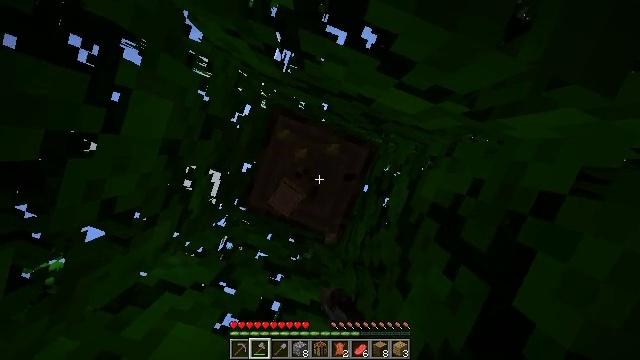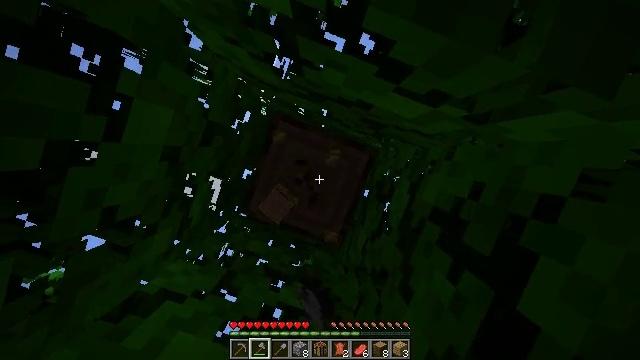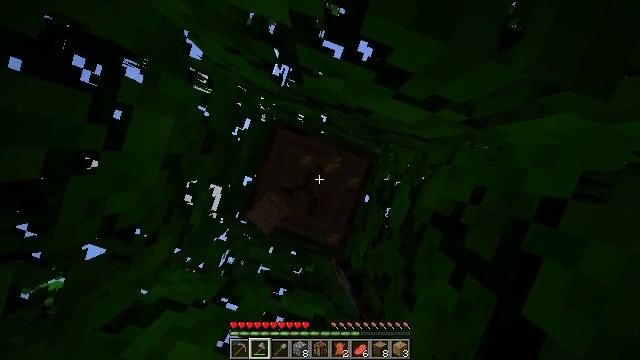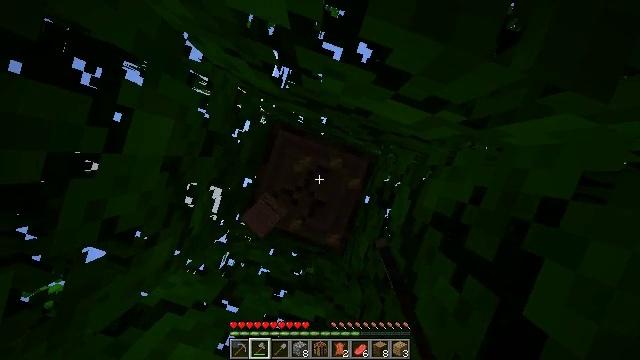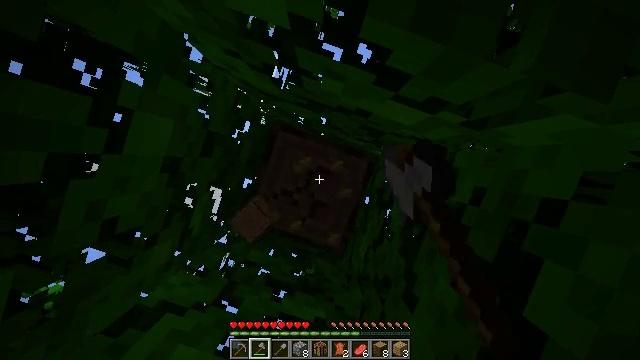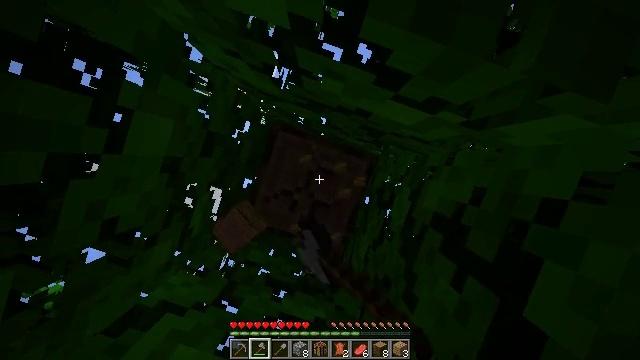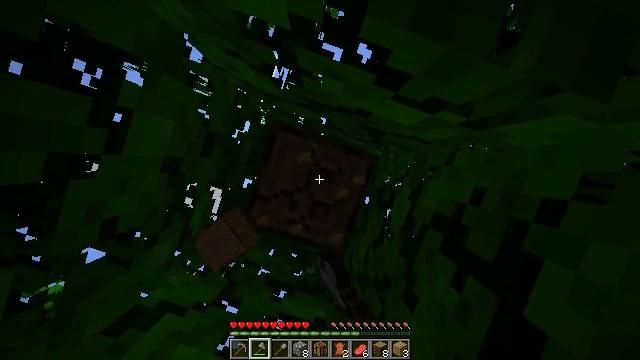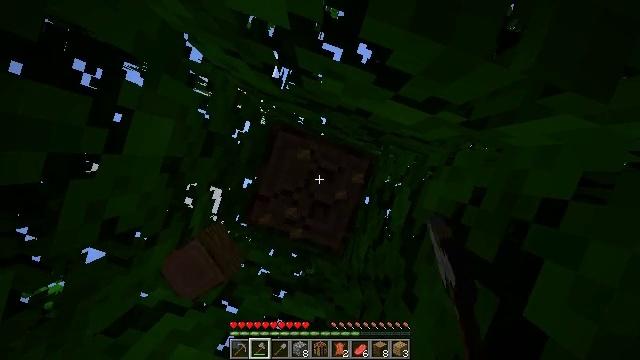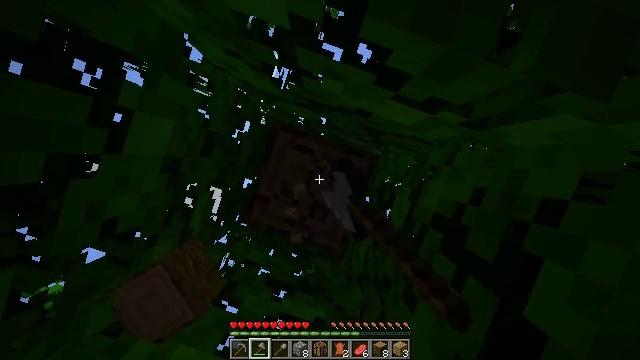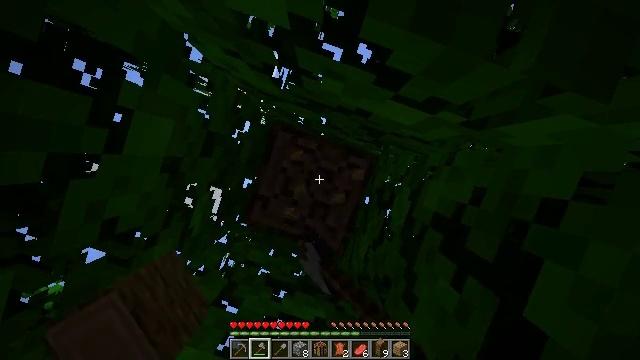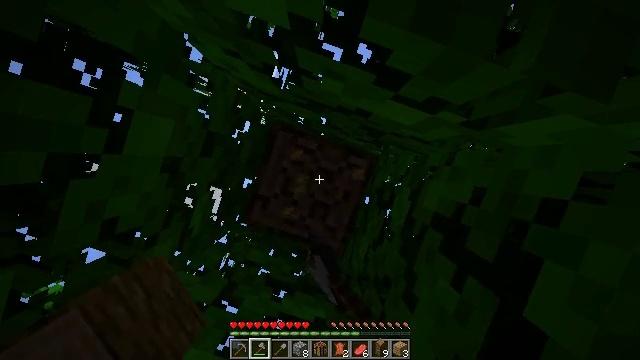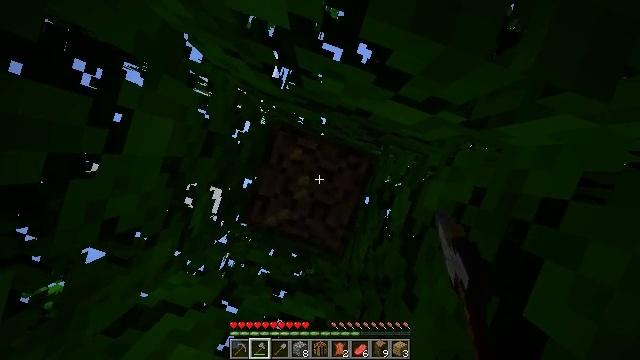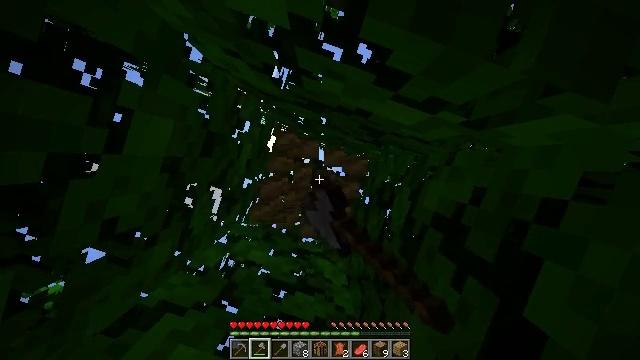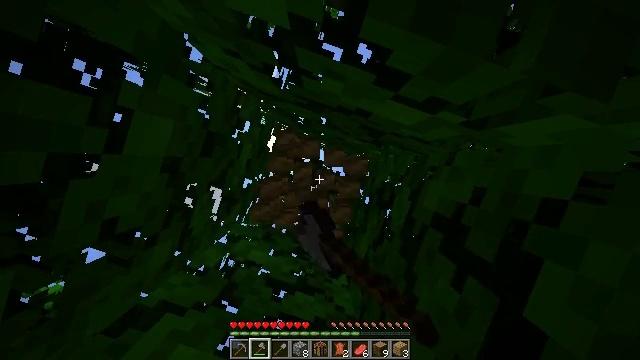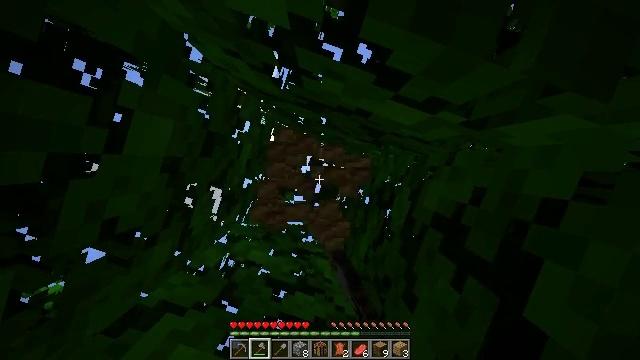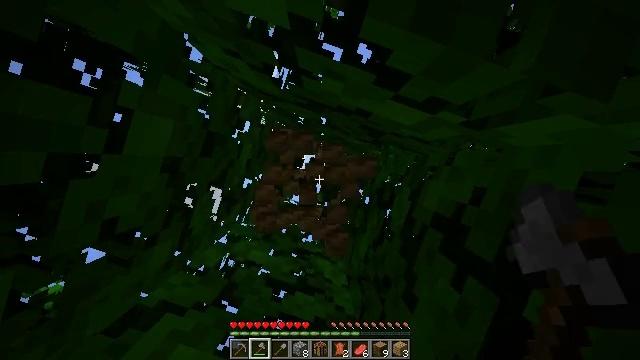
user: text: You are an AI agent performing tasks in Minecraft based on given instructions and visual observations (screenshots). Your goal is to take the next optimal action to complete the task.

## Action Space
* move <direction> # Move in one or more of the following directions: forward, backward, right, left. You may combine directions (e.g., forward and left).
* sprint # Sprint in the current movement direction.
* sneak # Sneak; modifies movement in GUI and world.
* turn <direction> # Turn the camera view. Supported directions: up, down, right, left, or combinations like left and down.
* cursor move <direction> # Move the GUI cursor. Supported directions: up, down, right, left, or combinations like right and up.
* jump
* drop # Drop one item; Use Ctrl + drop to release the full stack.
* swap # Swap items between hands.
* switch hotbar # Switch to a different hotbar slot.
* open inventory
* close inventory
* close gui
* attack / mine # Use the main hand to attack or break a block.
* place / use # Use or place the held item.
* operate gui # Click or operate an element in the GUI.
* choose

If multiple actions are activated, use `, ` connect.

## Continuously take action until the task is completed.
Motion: motion action
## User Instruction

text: Harvest the jungle log from the tree trunk.
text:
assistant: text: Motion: turn up, attack / mine
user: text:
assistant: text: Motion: turn up, attack / mine
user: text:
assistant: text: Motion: attack / mine
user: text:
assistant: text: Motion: attack / mine
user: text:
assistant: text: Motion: attack / mine
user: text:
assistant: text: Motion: attack / mine
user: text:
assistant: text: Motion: attack / mine
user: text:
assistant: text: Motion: attack / mine
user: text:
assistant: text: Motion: attack / mine
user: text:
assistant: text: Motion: attack / mine
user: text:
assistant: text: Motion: attack / mine
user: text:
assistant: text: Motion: attack / mine
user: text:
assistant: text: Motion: attack / mine
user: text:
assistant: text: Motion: attack / mine
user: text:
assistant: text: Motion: attack / mine
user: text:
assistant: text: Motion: attack / mine
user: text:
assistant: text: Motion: attack / mine
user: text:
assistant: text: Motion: attack / mine